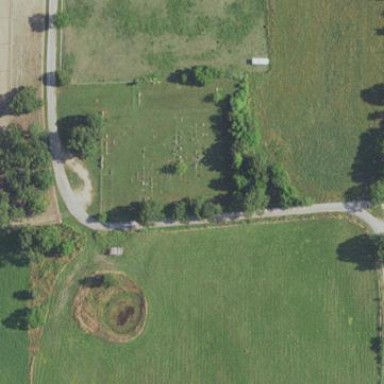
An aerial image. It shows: Cemetery.